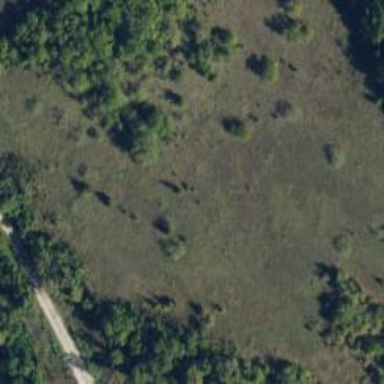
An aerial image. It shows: Wooded meadow characterized by lush vegetation.